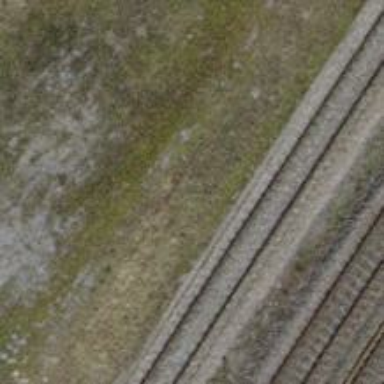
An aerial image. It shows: Single-track railway with electrified contact lines.